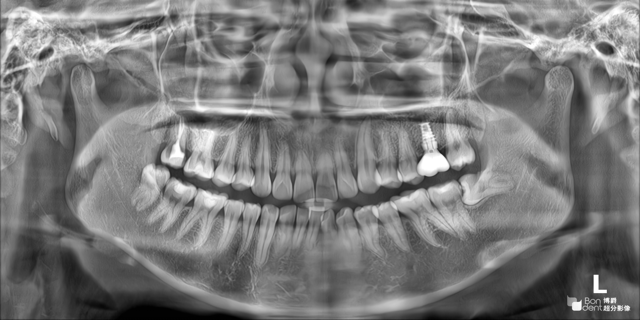
adult